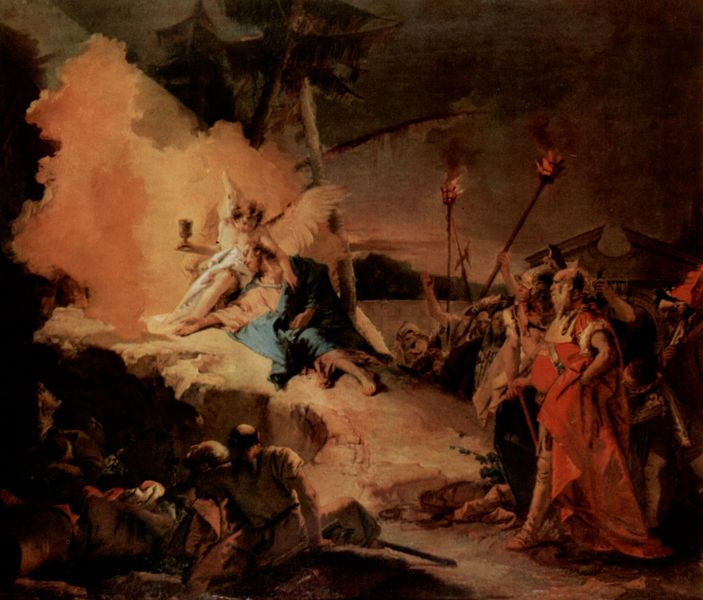
Titel: Christus am Ölberg und der Engel mit dem Kelch (des Leidens)
Künstler: Giovanni Battista Tiepolo
Standort: Hamburg
Institution: Kunsthalle
Schlagwörter: baum, berg, blau, dunkel, feder, felsen, feuer, flügel, gemälde, held, himmel, kampf, mann, schatten, schlaf, wasser, weiß, bäume, frauen, gelb, landschaft, menschen, ocker, ufer, braun, frau, grau, hell, kleid, licht, männer, nacht, orange, schwarz, szene, rot, weg, wolke, beige, bart, bärte, trinken, bibel, falten, federn, geschichte, historie, mensch, neues testament, stein, tod, tot, öl, hügel, gehen, boden, insel, land, dunkelheit, gewand, kelch, gewänder, kind, höhle, rokoko, stock, chaos, engel, krug, liegen, schlafen, schlafend, düster, italien, venedig, stab, zuschauer, fahne, fels, giebel, nebel, krieg, schlacht, zerstörung, könig, lanze, soldaten, glatze, lciht, stufe, faltenwurf, junge, tor, klippe, becher, barfuss, blut, alter, gefäss, religion, übergang, flammen, hall, gefangennahme, schwert, verhaftung, waffen, soldat, waffe, helm, herrscher, fichte, allegorie, mythologie, rüstung, rom, römer, helme, sandale, kreuze, christus, jesus, jesus christus, sterben, hölle, krankheit, mythos, hellebarde, prozession, pokal, jünger, maria, jerusalem, helden, petrus, fackel, fackelzug, legende, bergen, festland, glass, fackeln, feuerschein, rotes gewand, tross, apostel, gabriel, tiepolo, nachtszene, judas, golgatha, ölberg, gefieser, verrat, sprenggiebel, bibelgeschichte, berg golgatha, heldensage, hingesunken, lichtgebung, gemä#lde, aabend